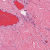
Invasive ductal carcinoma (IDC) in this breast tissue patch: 0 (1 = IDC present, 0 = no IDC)